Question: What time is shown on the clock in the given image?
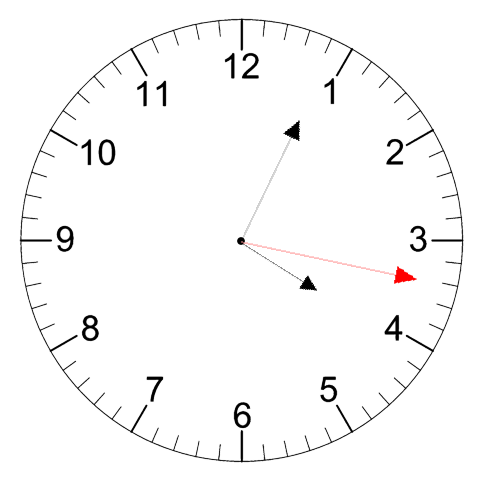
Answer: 04:04:17